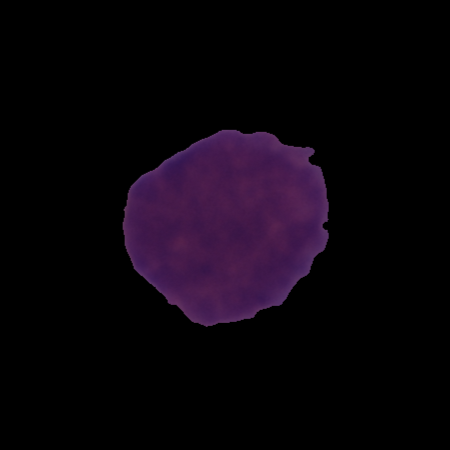
Label: healthy